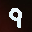
Label: 9